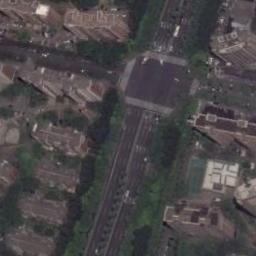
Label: intersection